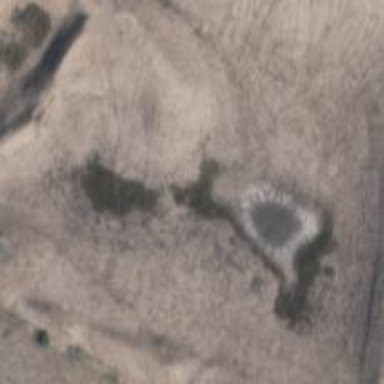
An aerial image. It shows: Natural watering place with stream pool.